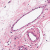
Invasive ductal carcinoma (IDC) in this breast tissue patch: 0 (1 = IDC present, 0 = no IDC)